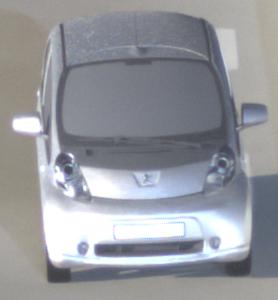
Make: Peugeot
Model: iOn
Detailed model: iOn
Model produced from: 2010/12
Model produced until: 2013/02
Doors: 5
Color: white
Road condition: dry road
Daytime: night
Contrast: high contrast